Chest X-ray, PA view. Patient: 63 years old, sex M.
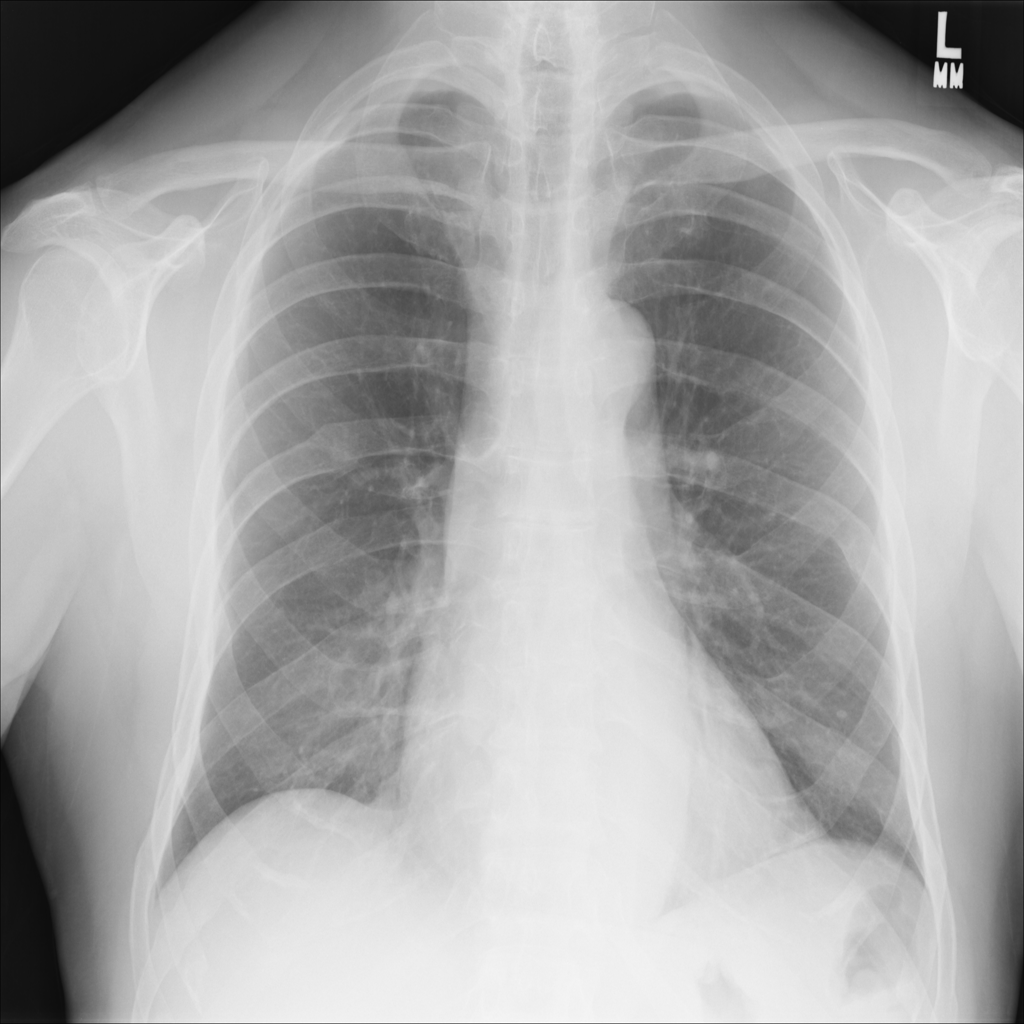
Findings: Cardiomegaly